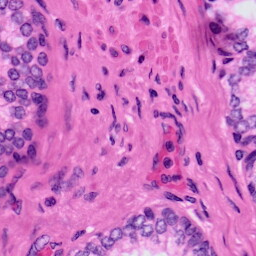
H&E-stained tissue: Prostate